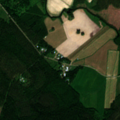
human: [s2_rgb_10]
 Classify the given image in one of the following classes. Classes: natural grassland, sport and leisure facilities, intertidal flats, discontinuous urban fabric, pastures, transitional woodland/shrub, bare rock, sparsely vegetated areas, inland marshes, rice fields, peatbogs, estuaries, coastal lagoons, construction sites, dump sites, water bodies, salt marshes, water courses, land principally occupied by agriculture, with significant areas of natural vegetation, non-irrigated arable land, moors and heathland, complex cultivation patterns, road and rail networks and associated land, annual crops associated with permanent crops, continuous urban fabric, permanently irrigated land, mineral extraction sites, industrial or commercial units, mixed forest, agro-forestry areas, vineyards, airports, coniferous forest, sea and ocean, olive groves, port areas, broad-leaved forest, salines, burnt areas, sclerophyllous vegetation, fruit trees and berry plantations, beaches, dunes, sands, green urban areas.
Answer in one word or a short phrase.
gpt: non-irrigated arable land, coniferous forest, mixed forest